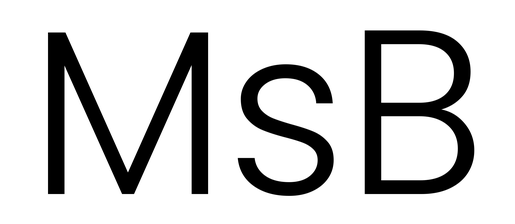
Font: Poppins-Light